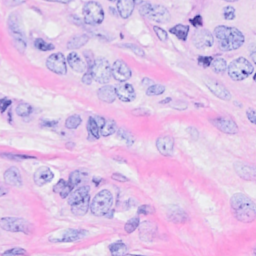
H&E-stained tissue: Breast